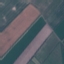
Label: AnnualCrop